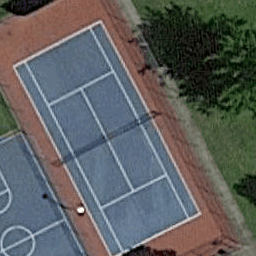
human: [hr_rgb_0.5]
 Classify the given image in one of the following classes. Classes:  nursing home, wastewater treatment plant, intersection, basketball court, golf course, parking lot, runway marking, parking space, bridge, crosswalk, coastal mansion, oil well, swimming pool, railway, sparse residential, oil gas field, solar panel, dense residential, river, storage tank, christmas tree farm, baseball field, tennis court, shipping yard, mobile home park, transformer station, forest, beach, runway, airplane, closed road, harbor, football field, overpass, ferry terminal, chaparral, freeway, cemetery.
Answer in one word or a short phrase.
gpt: tennis court